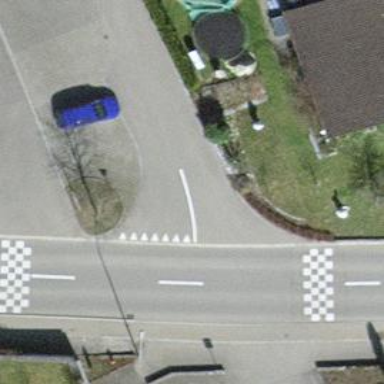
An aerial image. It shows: Road with "give way" sign.